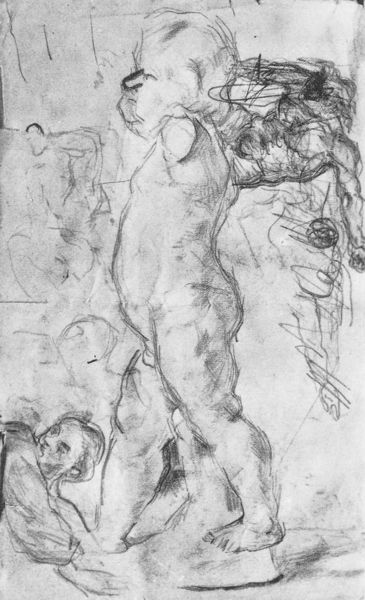
Titel: nach Cupid (Puget zugeschrieben)
Künstler: Paul Cézanne
Institution: unbekannt
Schlagwörter: akt, fuß, kopf, mann, nackt, schatten, weiß, menschen, frau, grau, nase, profil, schwarz, skizze, zeichnung, tuch, arm, gesicht, mensch, stehen, boden, haare, stehend, kind, blatt, engel, putte, putto, beine, bein, füße, papier, studie, schattierung, linien, muskeln, junge, geschlecht, knie, oberschenkel, schenkel, zehen, striche, tusche, kohle, schraffiert, bleistift, entwurf, krickel, kinn#, schnekel